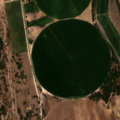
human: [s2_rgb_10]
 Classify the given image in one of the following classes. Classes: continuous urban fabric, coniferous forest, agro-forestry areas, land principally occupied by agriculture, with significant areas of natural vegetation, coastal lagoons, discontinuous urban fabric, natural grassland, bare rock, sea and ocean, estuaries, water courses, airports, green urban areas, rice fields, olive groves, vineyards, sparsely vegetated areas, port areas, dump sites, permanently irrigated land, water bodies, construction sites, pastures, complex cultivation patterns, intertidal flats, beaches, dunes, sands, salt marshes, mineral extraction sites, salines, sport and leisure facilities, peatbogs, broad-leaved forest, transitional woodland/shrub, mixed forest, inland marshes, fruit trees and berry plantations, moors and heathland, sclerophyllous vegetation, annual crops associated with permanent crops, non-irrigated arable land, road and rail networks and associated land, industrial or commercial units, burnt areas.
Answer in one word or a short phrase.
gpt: permanently irrigated land, agro-forestry areas